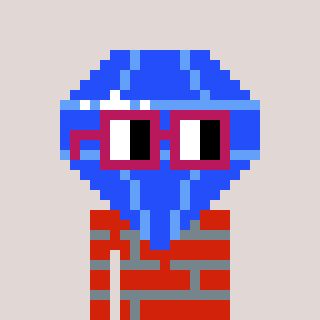
a pixel art character with square dark red glasses, a blue diamond-shaped head and a red-colored body on a warm background